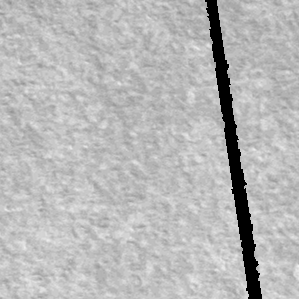
Label: frost